Question: I am new to scala I have a bit of experience in java. In the pattern matching section of their website they mentioned that when a parameter is passed to a function different logic can be implemented based on the reference type of the parameter. If so then what would the behavior when a parameter which extends many classes and interfaces is passed to pattern match containing all those classes and interfaces that it implement?
If only the first class/interface is implemented what could be a work around to implement all the logic related to all the classes/interfaces that it implements?

<URL>.
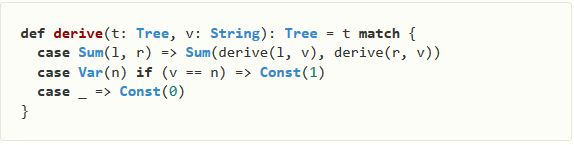
Answer: You are correct that a 'match' statement will execute only the first 'case' that matches, it will not check or execute later matches (otherwise 'case _' would always be executed).
There is no "work-around" because this isn't a bug or a limitation, it is a very useful feature of the language.
---
It sounds as if you have a number of different 'trait's each of which has different behaviour and you want to execute the behaviour for all the traits.
The best way to do this is to write separate functions to match against each trait ('Sum' 'Var' etc.) and call them one by one on the 'Tree' instance. You can make a sequence of these and use 'foldLeft' to apply each of them in turn. Since your 'derive' function returns a new 'Tree' instance you need to be clear about which order you want to apply the operations.
It remains unclear to me why you have a single object that represents both a 'Var' and a 'Const', so I suspect that there is a deeper problem with your data structures.